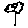
Label: flower